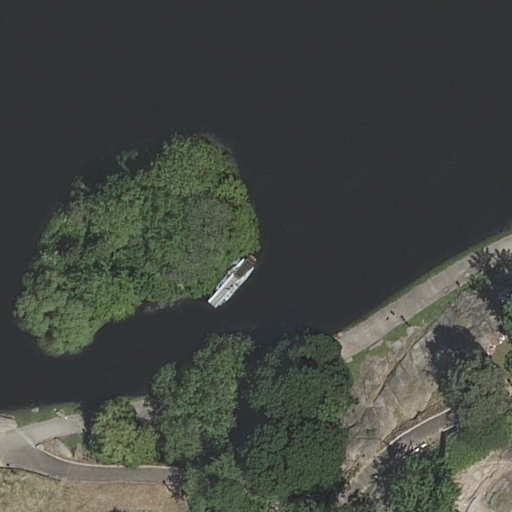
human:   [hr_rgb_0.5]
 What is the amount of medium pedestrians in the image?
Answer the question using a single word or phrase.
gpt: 0

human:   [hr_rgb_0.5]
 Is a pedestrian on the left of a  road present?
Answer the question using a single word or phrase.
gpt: no

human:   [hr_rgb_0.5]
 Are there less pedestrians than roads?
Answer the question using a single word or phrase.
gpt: yes

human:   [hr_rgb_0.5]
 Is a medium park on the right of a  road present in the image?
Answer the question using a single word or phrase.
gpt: no

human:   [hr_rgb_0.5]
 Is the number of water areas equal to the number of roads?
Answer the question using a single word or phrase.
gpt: no

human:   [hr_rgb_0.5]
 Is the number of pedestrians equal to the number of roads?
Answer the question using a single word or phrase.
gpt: no

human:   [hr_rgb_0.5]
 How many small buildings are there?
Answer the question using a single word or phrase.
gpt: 0

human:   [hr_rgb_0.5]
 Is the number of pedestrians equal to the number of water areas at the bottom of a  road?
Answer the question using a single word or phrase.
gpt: no

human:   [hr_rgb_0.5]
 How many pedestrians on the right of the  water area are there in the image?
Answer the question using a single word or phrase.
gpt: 1

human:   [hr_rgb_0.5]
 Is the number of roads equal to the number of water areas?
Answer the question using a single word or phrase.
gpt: no

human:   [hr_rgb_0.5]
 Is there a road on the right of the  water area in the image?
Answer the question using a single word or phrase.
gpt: yes

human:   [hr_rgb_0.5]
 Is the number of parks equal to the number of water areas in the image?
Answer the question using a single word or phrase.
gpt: yes

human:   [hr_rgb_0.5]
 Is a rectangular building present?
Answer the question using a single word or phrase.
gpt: no

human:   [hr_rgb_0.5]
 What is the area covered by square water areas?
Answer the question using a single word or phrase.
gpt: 0m2

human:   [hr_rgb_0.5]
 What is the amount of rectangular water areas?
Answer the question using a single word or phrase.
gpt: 0

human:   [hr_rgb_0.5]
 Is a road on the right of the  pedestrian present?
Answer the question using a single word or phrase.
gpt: no

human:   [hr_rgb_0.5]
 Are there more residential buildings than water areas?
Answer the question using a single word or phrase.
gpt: no

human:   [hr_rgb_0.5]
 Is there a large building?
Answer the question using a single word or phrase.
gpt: no

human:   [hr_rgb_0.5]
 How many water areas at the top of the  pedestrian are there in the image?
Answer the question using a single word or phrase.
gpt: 1

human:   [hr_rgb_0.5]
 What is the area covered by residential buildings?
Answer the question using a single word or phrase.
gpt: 0m2

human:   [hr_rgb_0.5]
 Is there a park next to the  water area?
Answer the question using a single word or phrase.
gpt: yes

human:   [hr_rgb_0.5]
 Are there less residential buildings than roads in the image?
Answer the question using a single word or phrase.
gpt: yes

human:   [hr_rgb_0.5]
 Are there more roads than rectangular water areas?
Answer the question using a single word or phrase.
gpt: yes

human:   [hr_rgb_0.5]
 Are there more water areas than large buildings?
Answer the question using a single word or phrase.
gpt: yes

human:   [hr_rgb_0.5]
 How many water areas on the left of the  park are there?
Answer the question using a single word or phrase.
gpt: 0

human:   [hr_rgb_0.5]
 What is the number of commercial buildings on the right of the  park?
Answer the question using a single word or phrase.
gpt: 0

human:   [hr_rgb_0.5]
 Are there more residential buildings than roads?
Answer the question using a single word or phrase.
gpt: no

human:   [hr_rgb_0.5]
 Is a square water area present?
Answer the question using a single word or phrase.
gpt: no

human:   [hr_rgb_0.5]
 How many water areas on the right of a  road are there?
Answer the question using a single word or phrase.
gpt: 0

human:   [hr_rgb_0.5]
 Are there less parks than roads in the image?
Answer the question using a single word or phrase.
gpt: yes

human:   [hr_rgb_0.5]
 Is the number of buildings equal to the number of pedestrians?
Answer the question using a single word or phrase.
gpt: no

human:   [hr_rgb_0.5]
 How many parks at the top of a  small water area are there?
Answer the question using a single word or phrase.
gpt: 0

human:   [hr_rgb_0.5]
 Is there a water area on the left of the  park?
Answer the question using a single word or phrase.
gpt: no

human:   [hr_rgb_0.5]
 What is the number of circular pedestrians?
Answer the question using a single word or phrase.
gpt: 0

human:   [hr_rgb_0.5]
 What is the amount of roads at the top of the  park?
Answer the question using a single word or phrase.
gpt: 0

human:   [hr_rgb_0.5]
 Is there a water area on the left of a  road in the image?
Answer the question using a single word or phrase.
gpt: no

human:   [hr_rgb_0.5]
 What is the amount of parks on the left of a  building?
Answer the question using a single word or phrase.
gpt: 0